Interaction volume radius: 10 \u00c5
Interaction volume height: 10 \u00c5
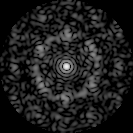
Disorder parameter: 0.7327